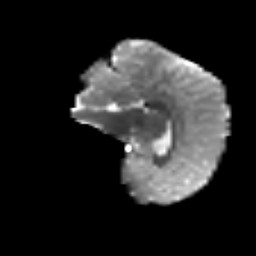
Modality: T2w
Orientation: sagittal
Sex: male
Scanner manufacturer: siemens
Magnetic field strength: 3 T
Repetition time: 5 s
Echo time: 0.071 s